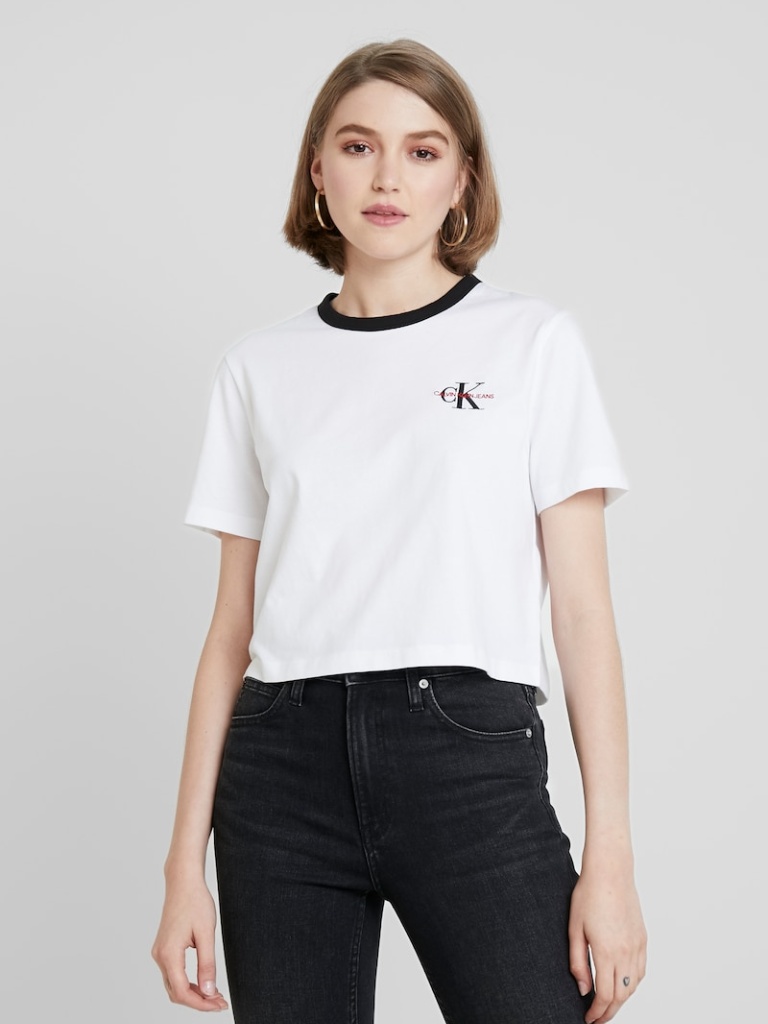
cotton relaxed short sleeve cropped length Untucked crew t-shirt